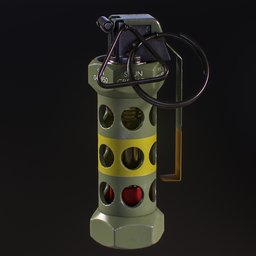
Label: tools